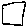
Label: square